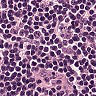
Metastatic tissue present: no